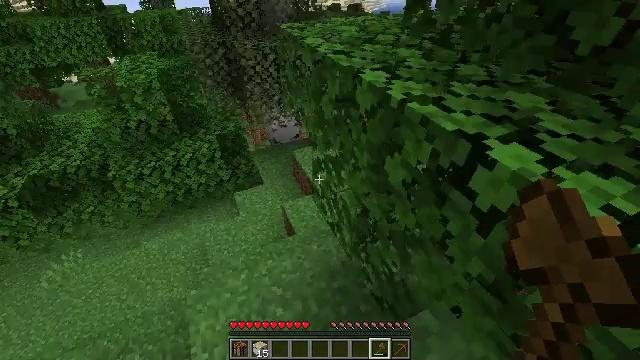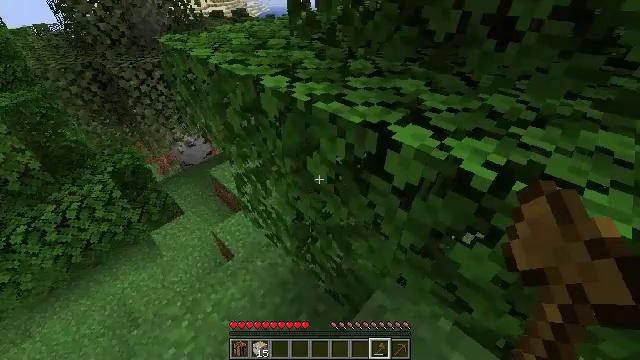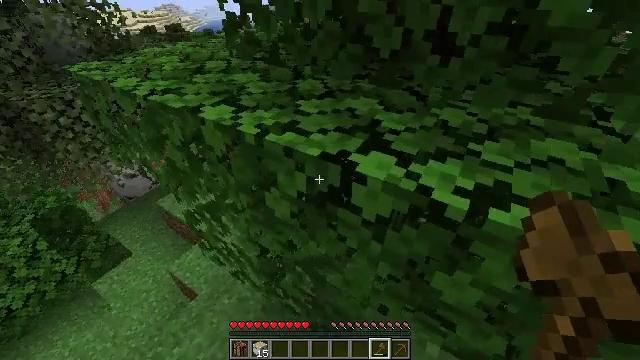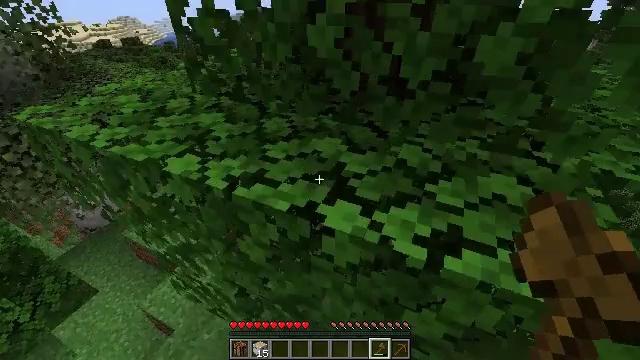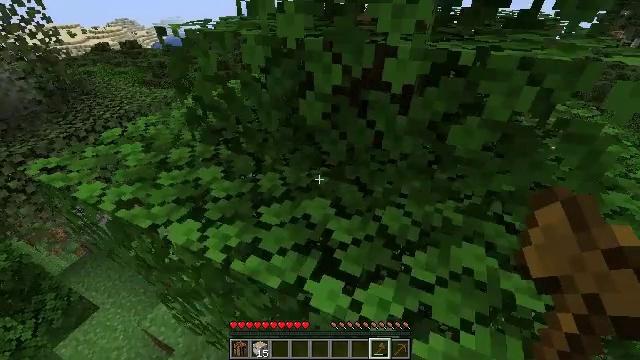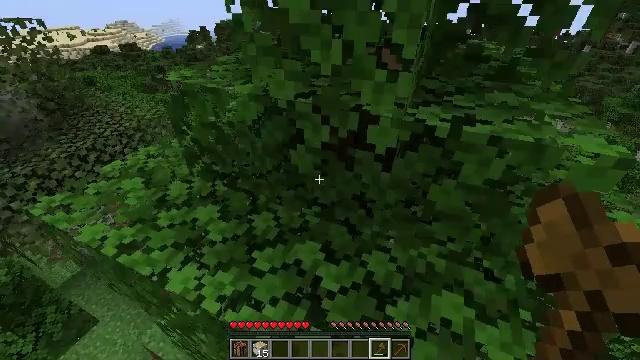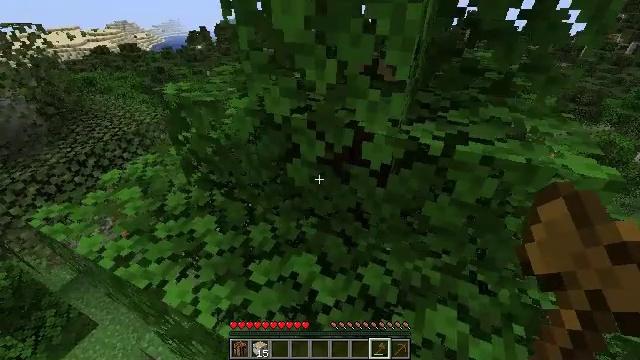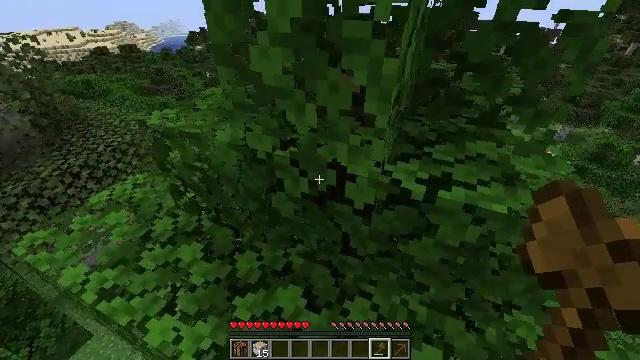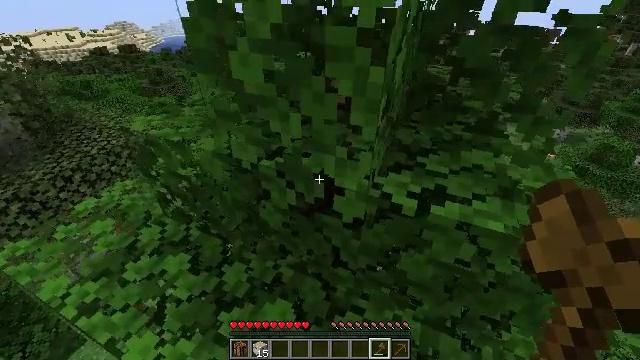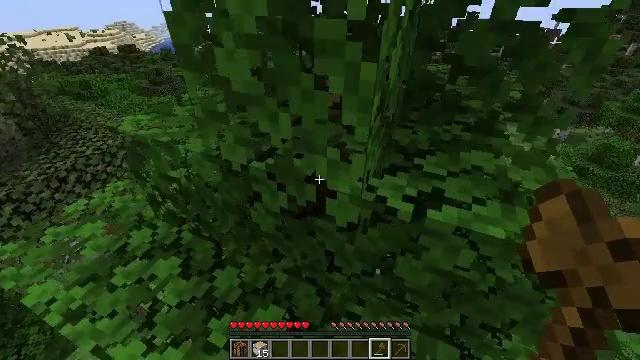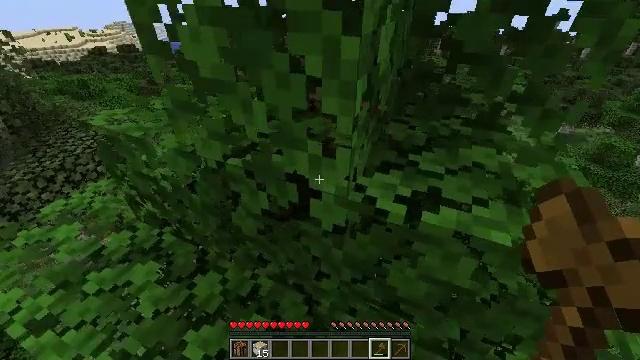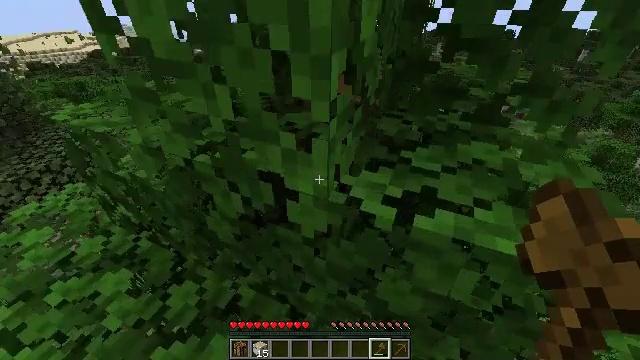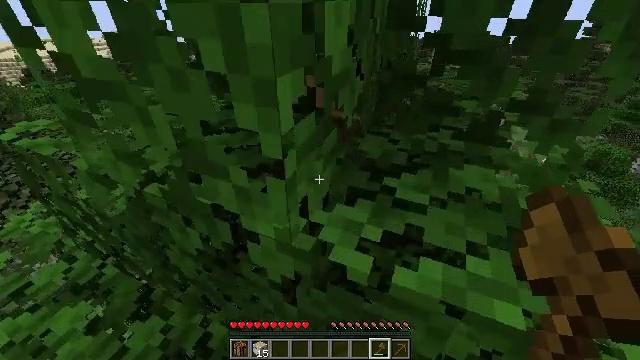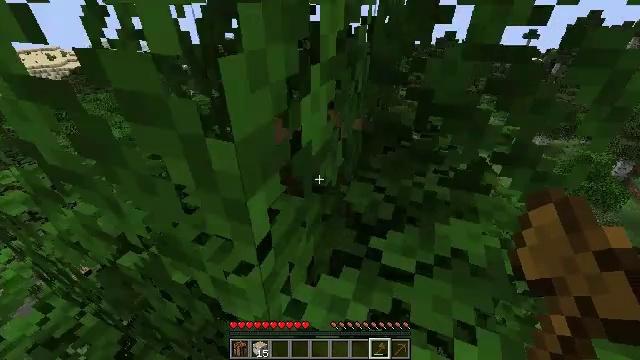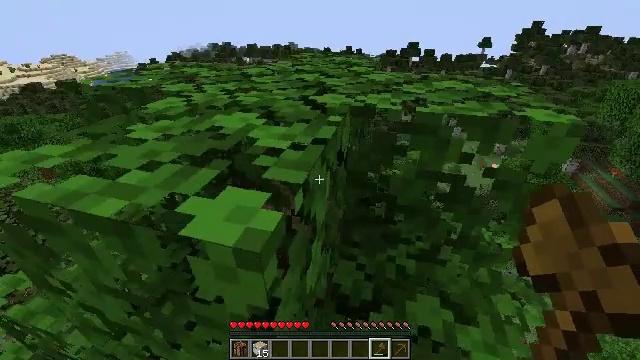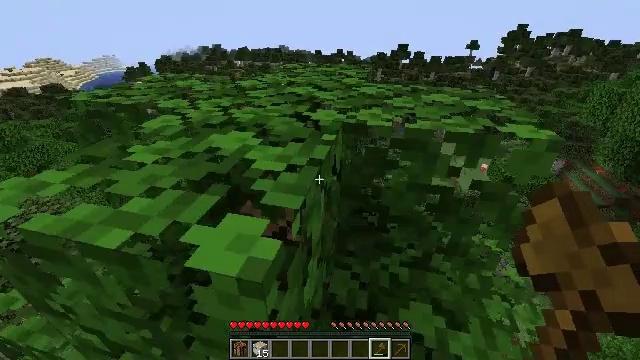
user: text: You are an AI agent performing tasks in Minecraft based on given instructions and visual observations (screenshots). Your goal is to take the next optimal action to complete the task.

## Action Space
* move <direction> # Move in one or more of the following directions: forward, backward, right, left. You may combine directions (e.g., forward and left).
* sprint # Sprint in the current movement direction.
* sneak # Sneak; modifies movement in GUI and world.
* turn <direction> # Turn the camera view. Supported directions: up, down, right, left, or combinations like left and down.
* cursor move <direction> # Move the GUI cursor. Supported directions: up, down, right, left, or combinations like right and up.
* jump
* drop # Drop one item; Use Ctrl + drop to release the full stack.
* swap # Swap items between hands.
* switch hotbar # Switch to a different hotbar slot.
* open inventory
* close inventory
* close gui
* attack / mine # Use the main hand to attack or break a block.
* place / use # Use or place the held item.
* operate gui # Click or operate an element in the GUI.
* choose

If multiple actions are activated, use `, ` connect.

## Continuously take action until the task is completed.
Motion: motion action
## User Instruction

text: Break the sand block.
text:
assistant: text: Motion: move forward, turn right
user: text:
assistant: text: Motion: move forward, turn right and up
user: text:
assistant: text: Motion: move forward and move right, turn right and up, jump
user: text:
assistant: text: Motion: move forward and move right, jump
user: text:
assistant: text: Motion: move forward and move right, jump
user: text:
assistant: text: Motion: move forward and move right, jump
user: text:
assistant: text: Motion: move forward and move right
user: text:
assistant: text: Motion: move forward and move right
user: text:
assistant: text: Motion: move forward and move right
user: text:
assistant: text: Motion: move forward and move right
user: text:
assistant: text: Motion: move forward
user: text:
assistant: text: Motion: move forward, turn up
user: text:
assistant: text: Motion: move forward, turn right and up, jump
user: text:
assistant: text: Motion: move forward, turn right and up, jump
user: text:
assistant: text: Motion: move forward and move right, turn right, jump
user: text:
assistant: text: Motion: move forward and move right
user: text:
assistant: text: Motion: move forward and move right
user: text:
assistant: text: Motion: move forward and move right, turn left
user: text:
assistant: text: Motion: move forward and move right, turn left
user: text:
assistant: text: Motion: move forward and move right, turn left
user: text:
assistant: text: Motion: move forward and move right, turn left
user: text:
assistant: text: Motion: move forward, turn left
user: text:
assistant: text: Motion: move forward, turn left
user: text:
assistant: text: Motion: move forward, jump
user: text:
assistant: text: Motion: move forward, jump
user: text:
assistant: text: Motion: move forward and move right, jump
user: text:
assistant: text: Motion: move forward and move right, jump
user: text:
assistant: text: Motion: move forward and move right, jump
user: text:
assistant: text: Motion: move forward and move right
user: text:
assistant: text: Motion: move forward and move right